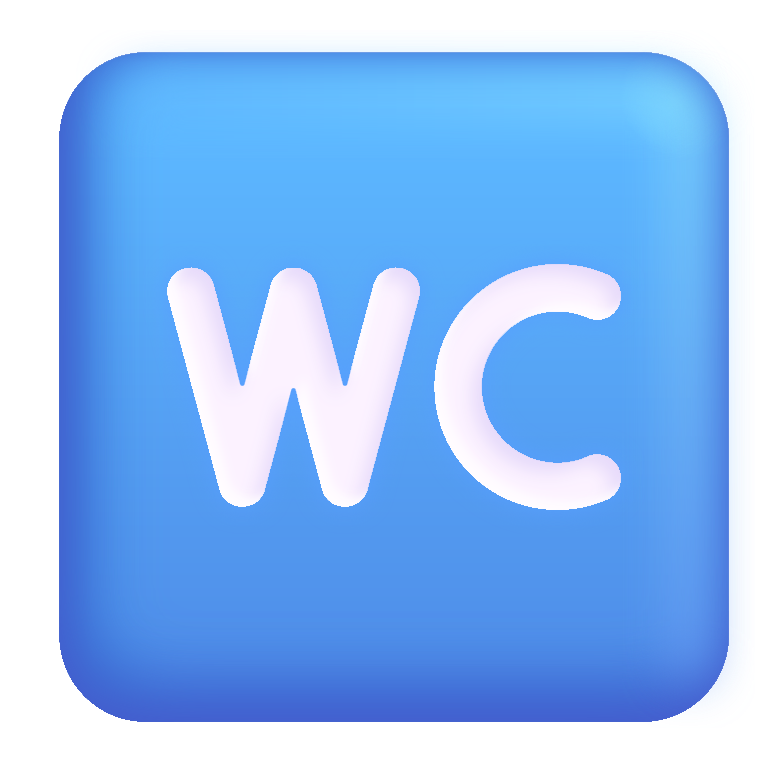
water closet color